Question: I use PouchDB to synchronize a local storage database with a remote CouchDB database.
In Chrome, I can see the content of the local storage slots (WebSQL, IndexedDB...) with <URL> or with the tab Ressources in the developer tools:

Do you know if it is possible to get the content of local storage in the Android Webview?
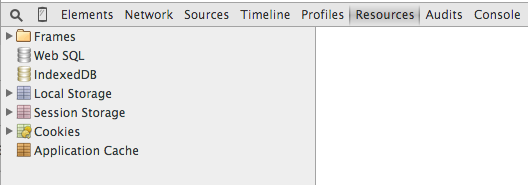
Answer: If i understand well you would like to use chrome debug tools on an Android device? if so maybe that link can help you :
<URL>